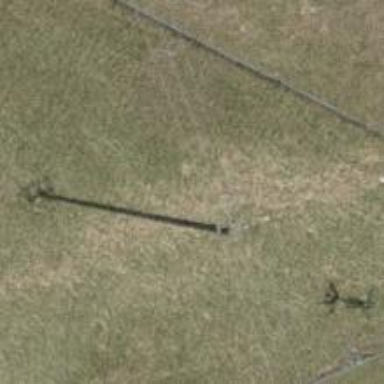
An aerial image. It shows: Minor power line.